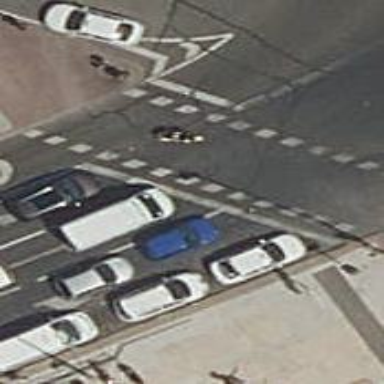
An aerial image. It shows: Secondary road with shared cycle lane on the left side. The road surface is asphalt.